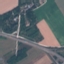
Land use / land cover: Highway